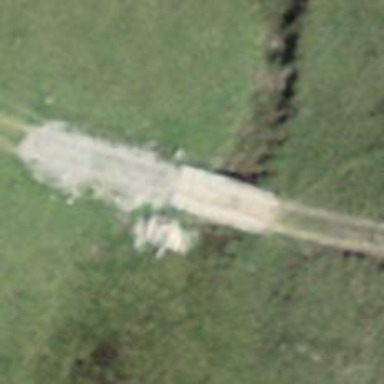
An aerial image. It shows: Track with grade 5 tracktype.